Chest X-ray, PA view. Patient: 23 years old, sex M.
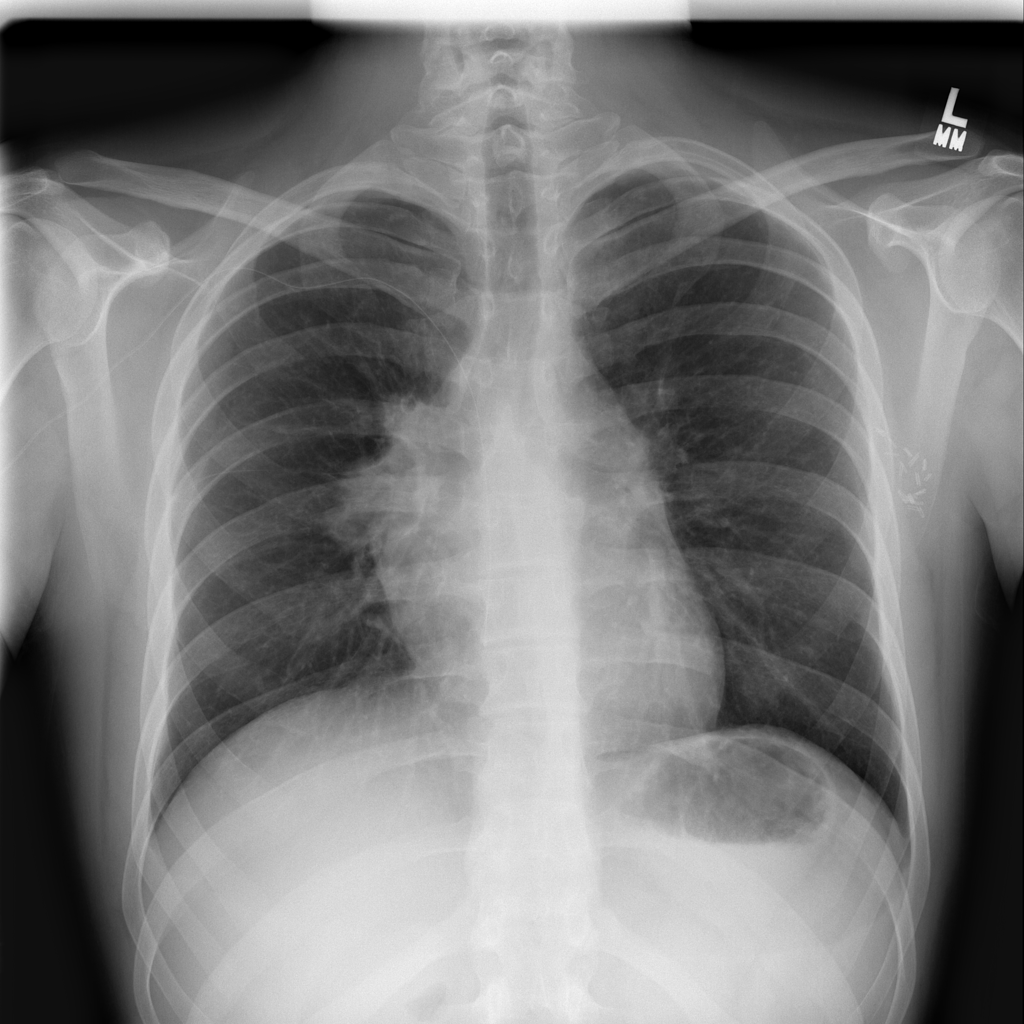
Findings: Infiltration